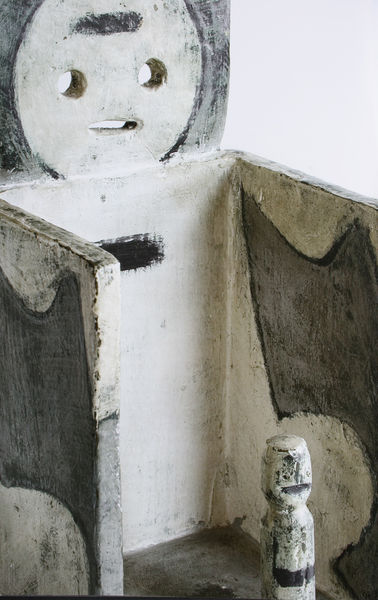
Titel: Deux et deux font un (Detail), Zwei und zwei macht eins (Detail)
Künstler: Max Ernst
Institution: Privatsammlung
Schlagwörter: mann, weiß, grau, hell, holz, mund, stuhl, augen, gesicht, haare, skulptur, lehne, abstrakt, modern, plastik, assemblage, max ernst, surrealismus, penis, schnitzerei, seiten, männchen, sitzfläche, primitiv, geschnitzt, miro, phallus, pappe, volkstümlich, ready made, artefact